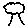
Label: tree